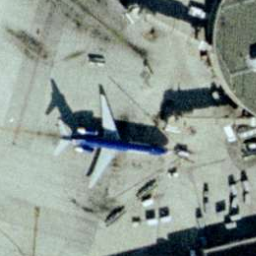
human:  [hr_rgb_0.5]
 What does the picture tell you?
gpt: airplane